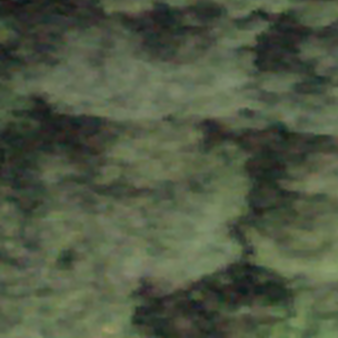
Label: other